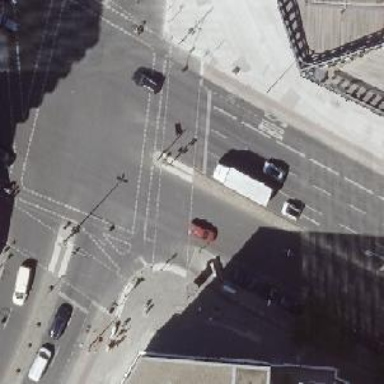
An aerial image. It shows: Crossing with traffic signals.